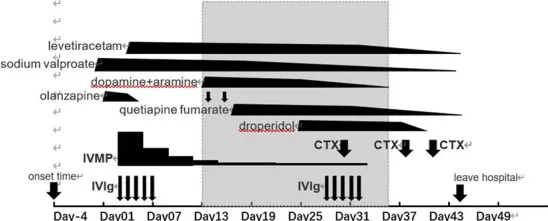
The clinical course. Gray bands indicate the length of time a patient has had intractable hypotension. IVIg, intravenous immunoglobulin; IVMP, intravenous methylprednisolone; CTX, cyclophosphamide.
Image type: pathology (masson_trichrome)